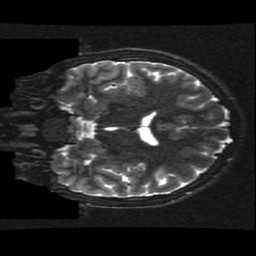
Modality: T2w
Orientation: coronal
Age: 14
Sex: male
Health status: ill
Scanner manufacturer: ge
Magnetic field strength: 3 T
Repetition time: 7.5 s
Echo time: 0.1015 s